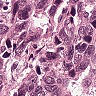
Metastatic tissue present: yes